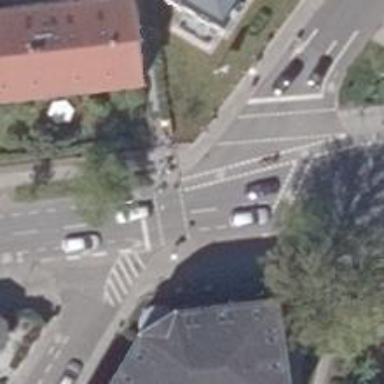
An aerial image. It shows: Road with traffic signals and crossing with traffic signals. There is surveillance for traffic in the area.